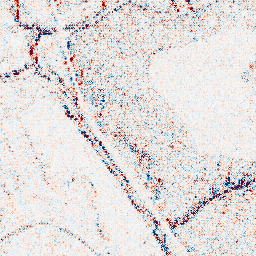
Category: wavelet
Decomposition family: wavelet_biorthogonal
Decomposition parameters: wavelet: bior2.4
level: 1
Upsampling method: cubic_catmull_rom
Upsampling parameters: scale: 4
Upsampling scale: 4